The image shows the envelope spectrum of a rolling-element bearing's vibration signal, with the characteristic fault frequencies (BPFO outer race, BPFI inner race, BSF ball, FTF cage) marked as reference lines. Diagnose the bearing from this image, choosing from: normal, inner_race, outer_race, ball.
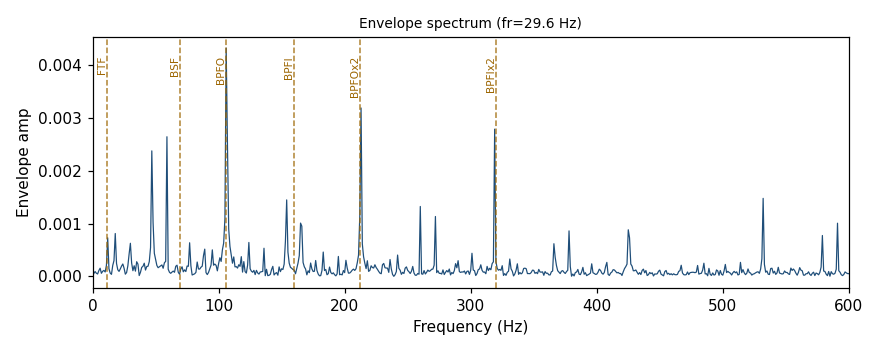
Answer: outer_race